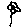
Label: flower